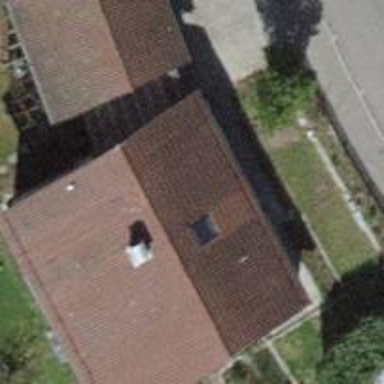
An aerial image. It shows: Detached building with gabled tile roof.